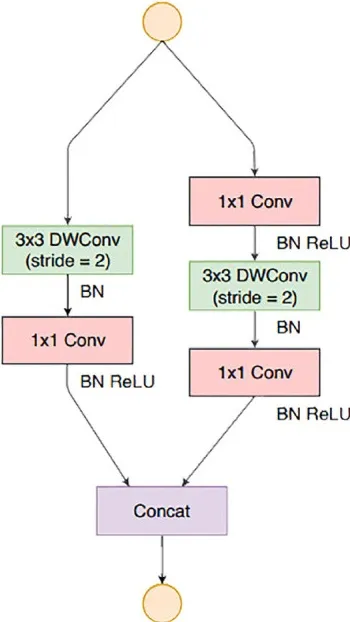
Building Blocks of ShuffleNet v2 and this study. Our unit for spatial down sampling (2x).
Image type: chart (chart)